Question: I'm using OS X, Netbeans 7.3 Beta 2, Java.
I have a program which reads from a text file. When running my distributed jar, my program does not utilise this .txt file.
Here are my two packages - ignore all java files in com.john.view apart from SPPMainGUI2.java:

As you can see, cpass.txt is found in com.john.spp. Here is how I use it:
'''
BufferedReader in = null;
try {
in = new BufferedReader(new FileReader("cpass.txt"));
} catch (FileNotFoundException ex) {
Logger.getLogger(SPPMainGUI2.class.getName()).log(Level.SEVERE, null, ex);
}
'''
I'm guessing my FileReader location needs to be altered. When my program runs from Netbeans it works fine, when I run the jar file found in my dist folder, it doesn't pick up the .txt file.
Any ideas?
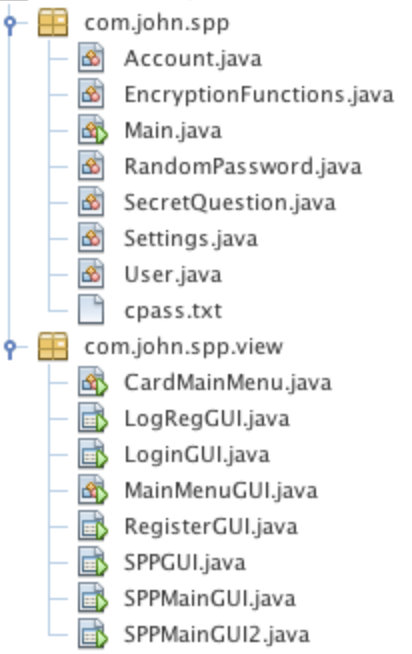
Answer: In which class are you reading the file?
Is it in SPPMainGUI2?
Then you'd need to change 'getClass()' to 'Main.class' or some other class that is located in the 'com.john.spp' package.